Interaction volume radius: 5 \u00c5
Interaction volume height: 10 \u00c5
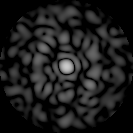
Disorder parameter: 0.8564